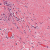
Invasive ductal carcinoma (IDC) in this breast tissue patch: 1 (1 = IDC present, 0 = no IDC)